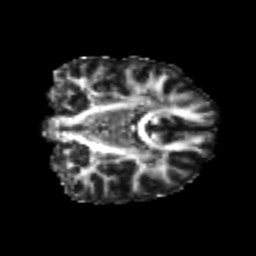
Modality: FA
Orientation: coronal
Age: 22
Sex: female
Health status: healthy
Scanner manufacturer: philips
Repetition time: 7.386 s
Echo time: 0.08599 s